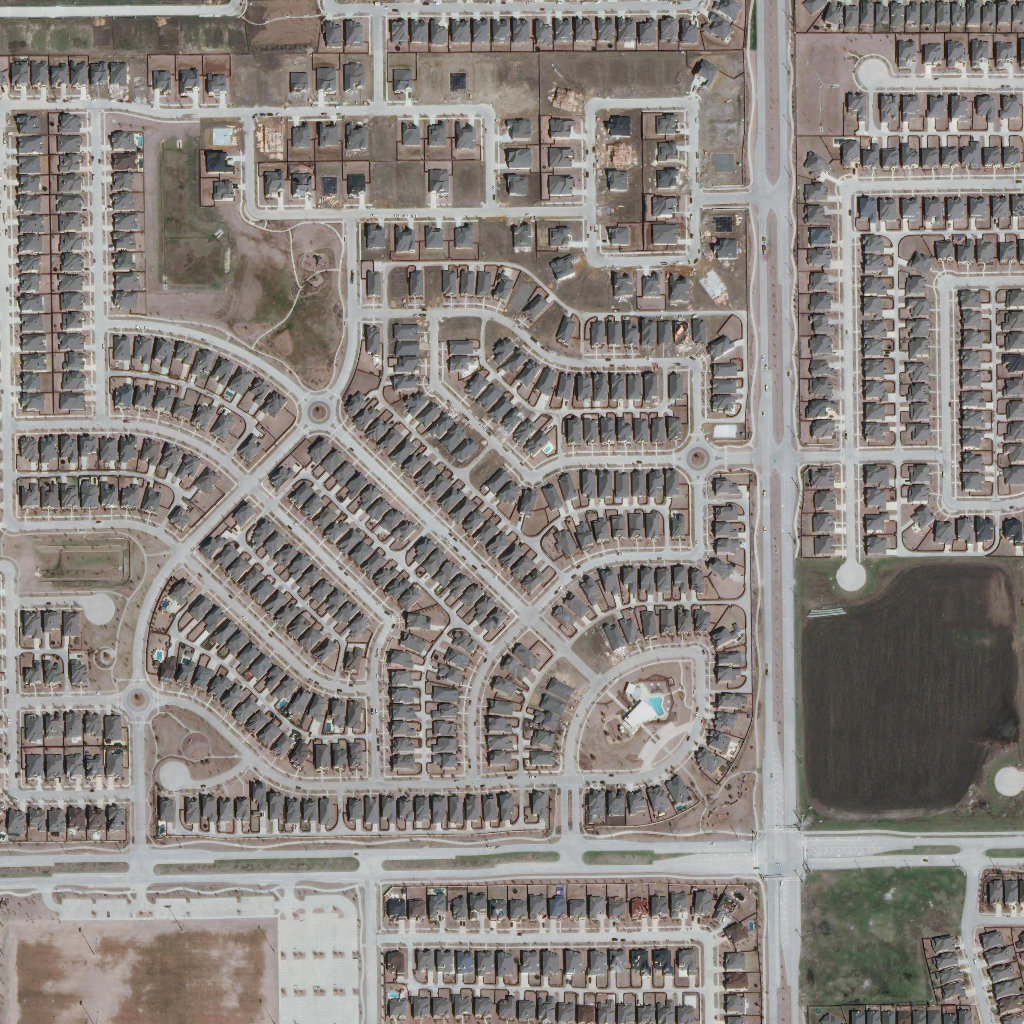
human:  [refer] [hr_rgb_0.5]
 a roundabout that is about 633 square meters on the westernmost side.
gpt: <box>[[11, 66, 14, 69, 0]]</box>